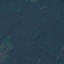
Land use / land cover class: Forest